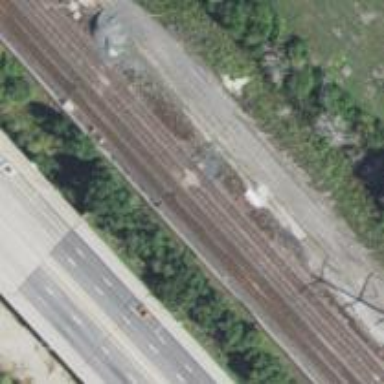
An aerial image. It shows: Railway siding with rails.